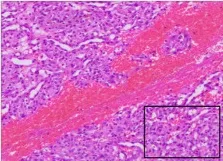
Pathological characteristics of the right lower eyelid nodule. X 200.
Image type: pathology (h&e)